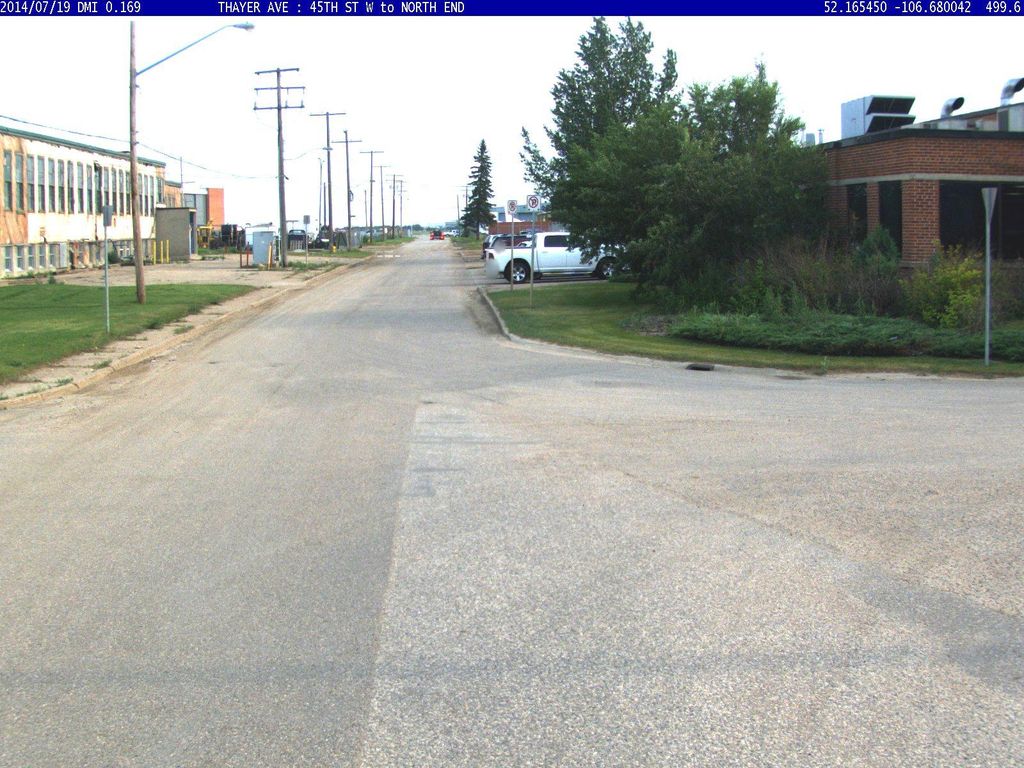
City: saskatoon